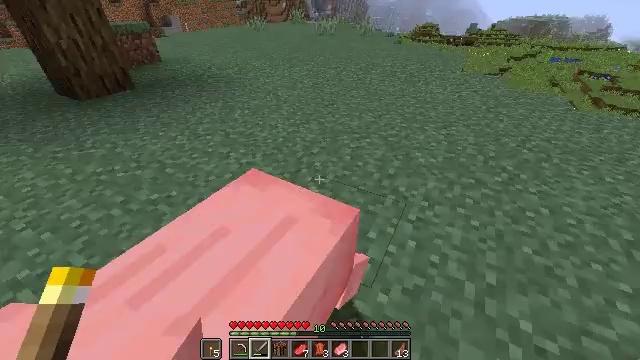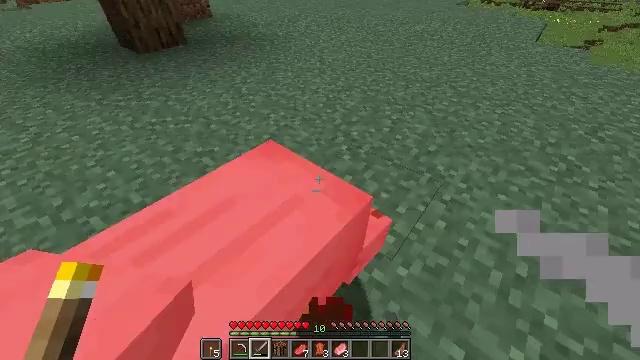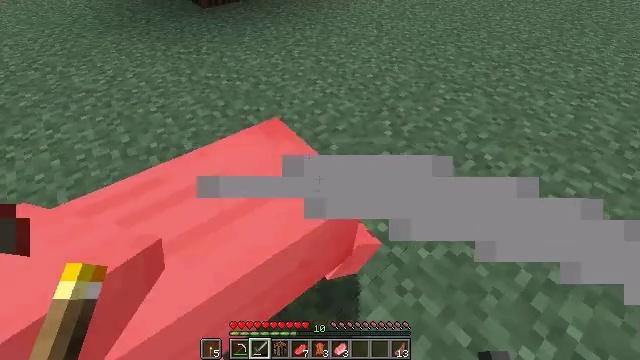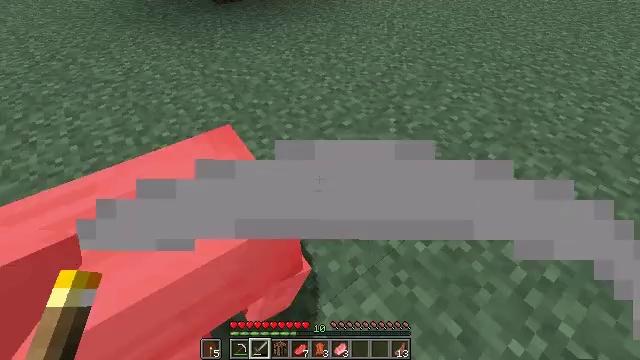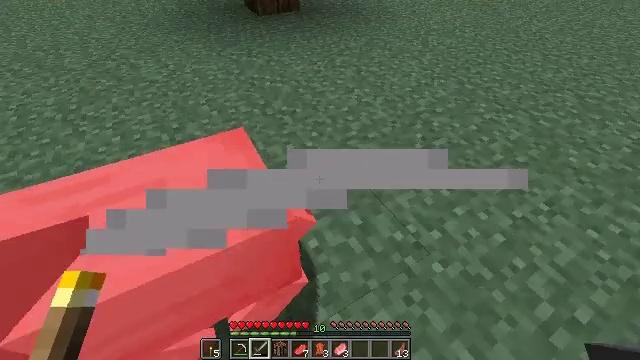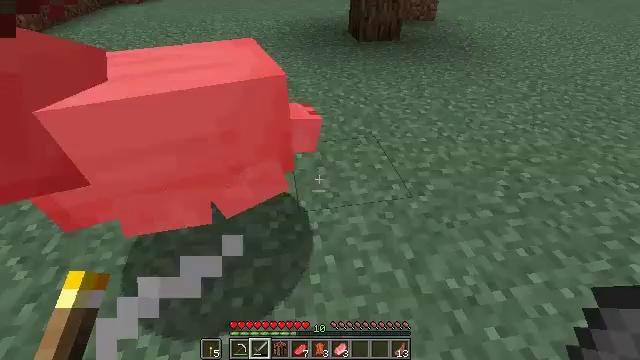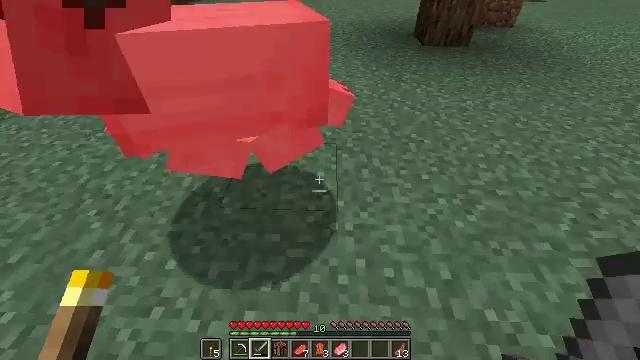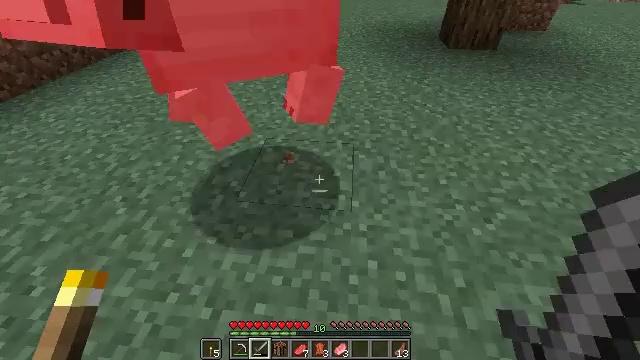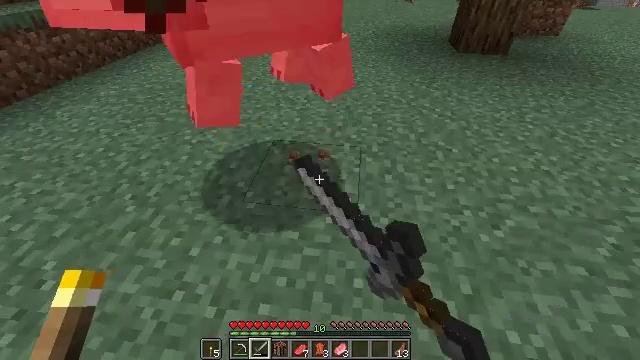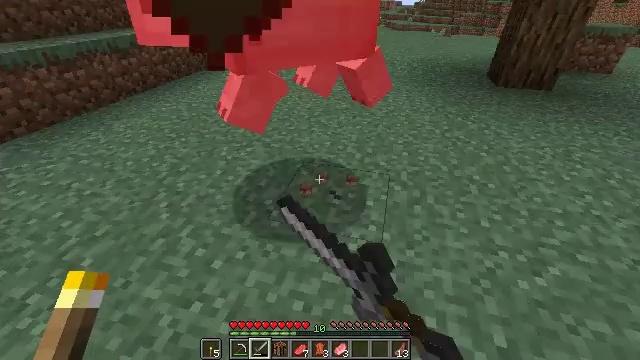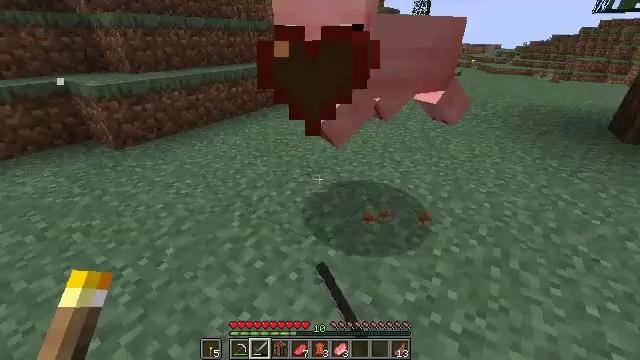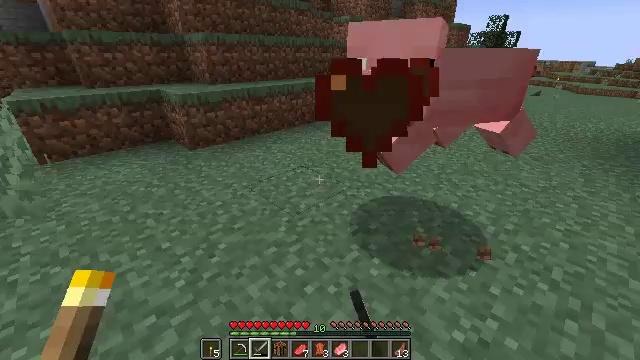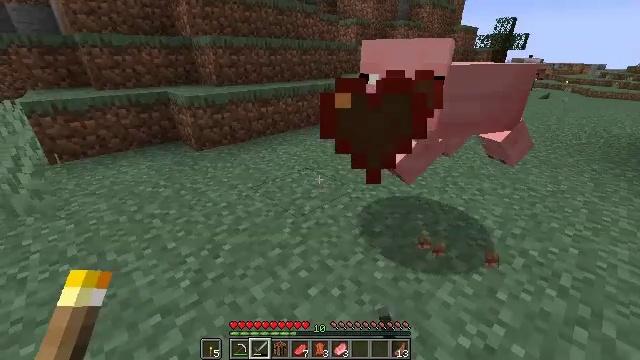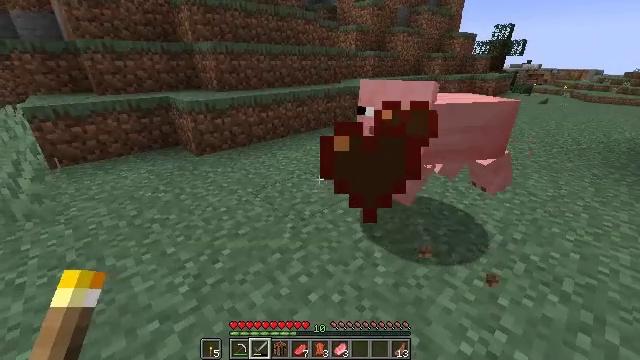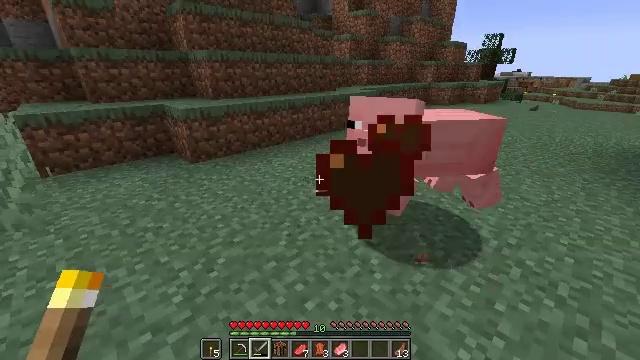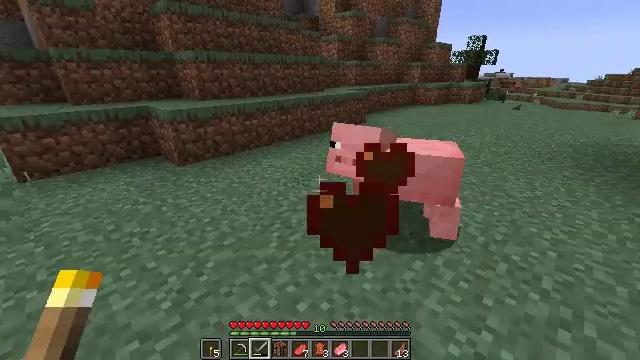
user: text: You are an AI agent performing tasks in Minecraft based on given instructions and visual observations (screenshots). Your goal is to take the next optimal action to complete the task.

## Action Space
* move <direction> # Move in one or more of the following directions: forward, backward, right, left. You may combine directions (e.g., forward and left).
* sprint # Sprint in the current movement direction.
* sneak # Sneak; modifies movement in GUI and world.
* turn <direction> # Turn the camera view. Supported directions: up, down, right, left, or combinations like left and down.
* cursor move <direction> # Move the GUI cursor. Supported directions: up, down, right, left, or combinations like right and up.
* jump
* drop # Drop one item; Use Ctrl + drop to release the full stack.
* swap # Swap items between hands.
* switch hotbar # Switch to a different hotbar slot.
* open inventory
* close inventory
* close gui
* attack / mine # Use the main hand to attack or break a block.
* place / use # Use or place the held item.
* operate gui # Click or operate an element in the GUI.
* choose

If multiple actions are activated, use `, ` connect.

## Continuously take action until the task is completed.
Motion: motion action
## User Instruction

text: Kill the pig.
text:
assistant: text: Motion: turn left and down
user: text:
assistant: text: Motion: turn left and down
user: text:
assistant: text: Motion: turn left
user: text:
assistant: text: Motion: turn left and up
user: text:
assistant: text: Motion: turn left and up
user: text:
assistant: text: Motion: turn left
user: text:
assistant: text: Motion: turn left, attack / mine
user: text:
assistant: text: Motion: turn left, attack / mine
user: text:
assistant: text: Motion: turn left and up, attack / mine
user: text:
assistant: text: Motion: turn left and up
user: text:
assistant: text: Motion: turn left and up
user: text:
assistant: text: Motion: turn left
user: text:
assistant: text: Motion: turn up
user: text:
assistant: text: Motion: turn right and up
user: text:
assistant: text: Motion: turn right
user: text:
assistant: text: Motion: turn right
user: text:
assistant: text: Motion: move forward
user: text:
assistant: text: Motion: move forward, attack / mine
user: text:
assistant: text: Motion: move forward, attack / mine
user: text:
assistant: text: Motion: move forward, turn left and down, attack / mine
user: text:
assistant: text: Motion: move forward, turn left and down
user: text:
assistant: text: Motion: move forward, turn left
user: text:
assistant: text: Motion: no_op